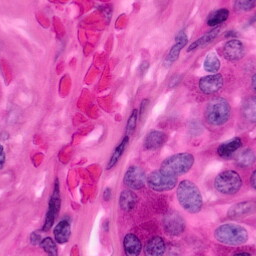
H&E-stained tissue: Pancreatic